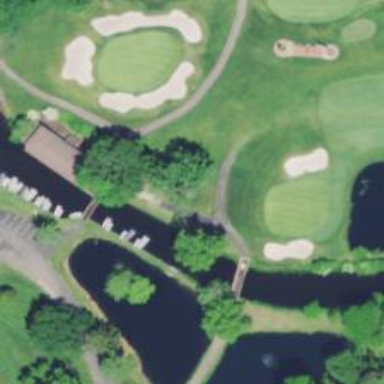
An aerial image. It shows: Pathway for golfing.